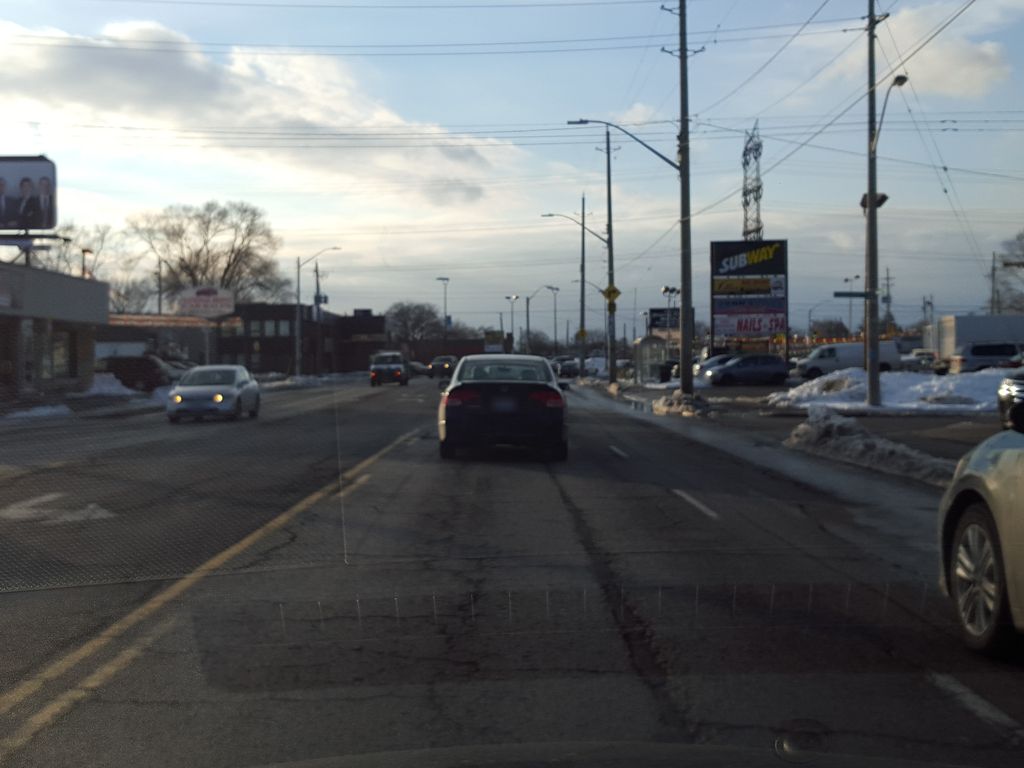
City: hamilton